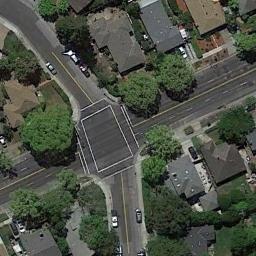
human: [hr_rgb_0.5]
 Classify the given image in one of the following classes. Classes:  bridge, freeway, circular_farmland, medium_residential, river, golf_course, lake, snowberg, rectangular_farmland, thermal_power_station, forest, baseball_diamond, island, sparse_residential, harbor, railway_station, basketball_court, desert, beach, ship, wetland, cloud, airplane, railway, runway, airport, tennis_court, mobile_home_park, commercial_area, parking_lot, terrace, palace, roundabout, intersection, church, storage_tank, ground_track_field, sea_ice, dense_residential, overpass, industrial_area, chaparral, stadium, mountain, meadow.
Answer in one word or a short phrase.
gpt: intersection